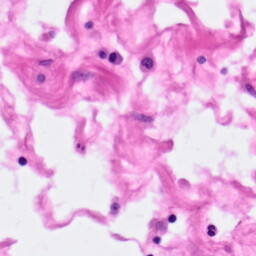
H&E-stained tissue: Pancreatic